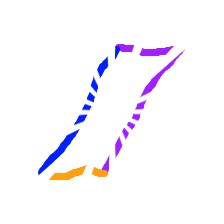
Shape: parallelogram